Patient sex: F
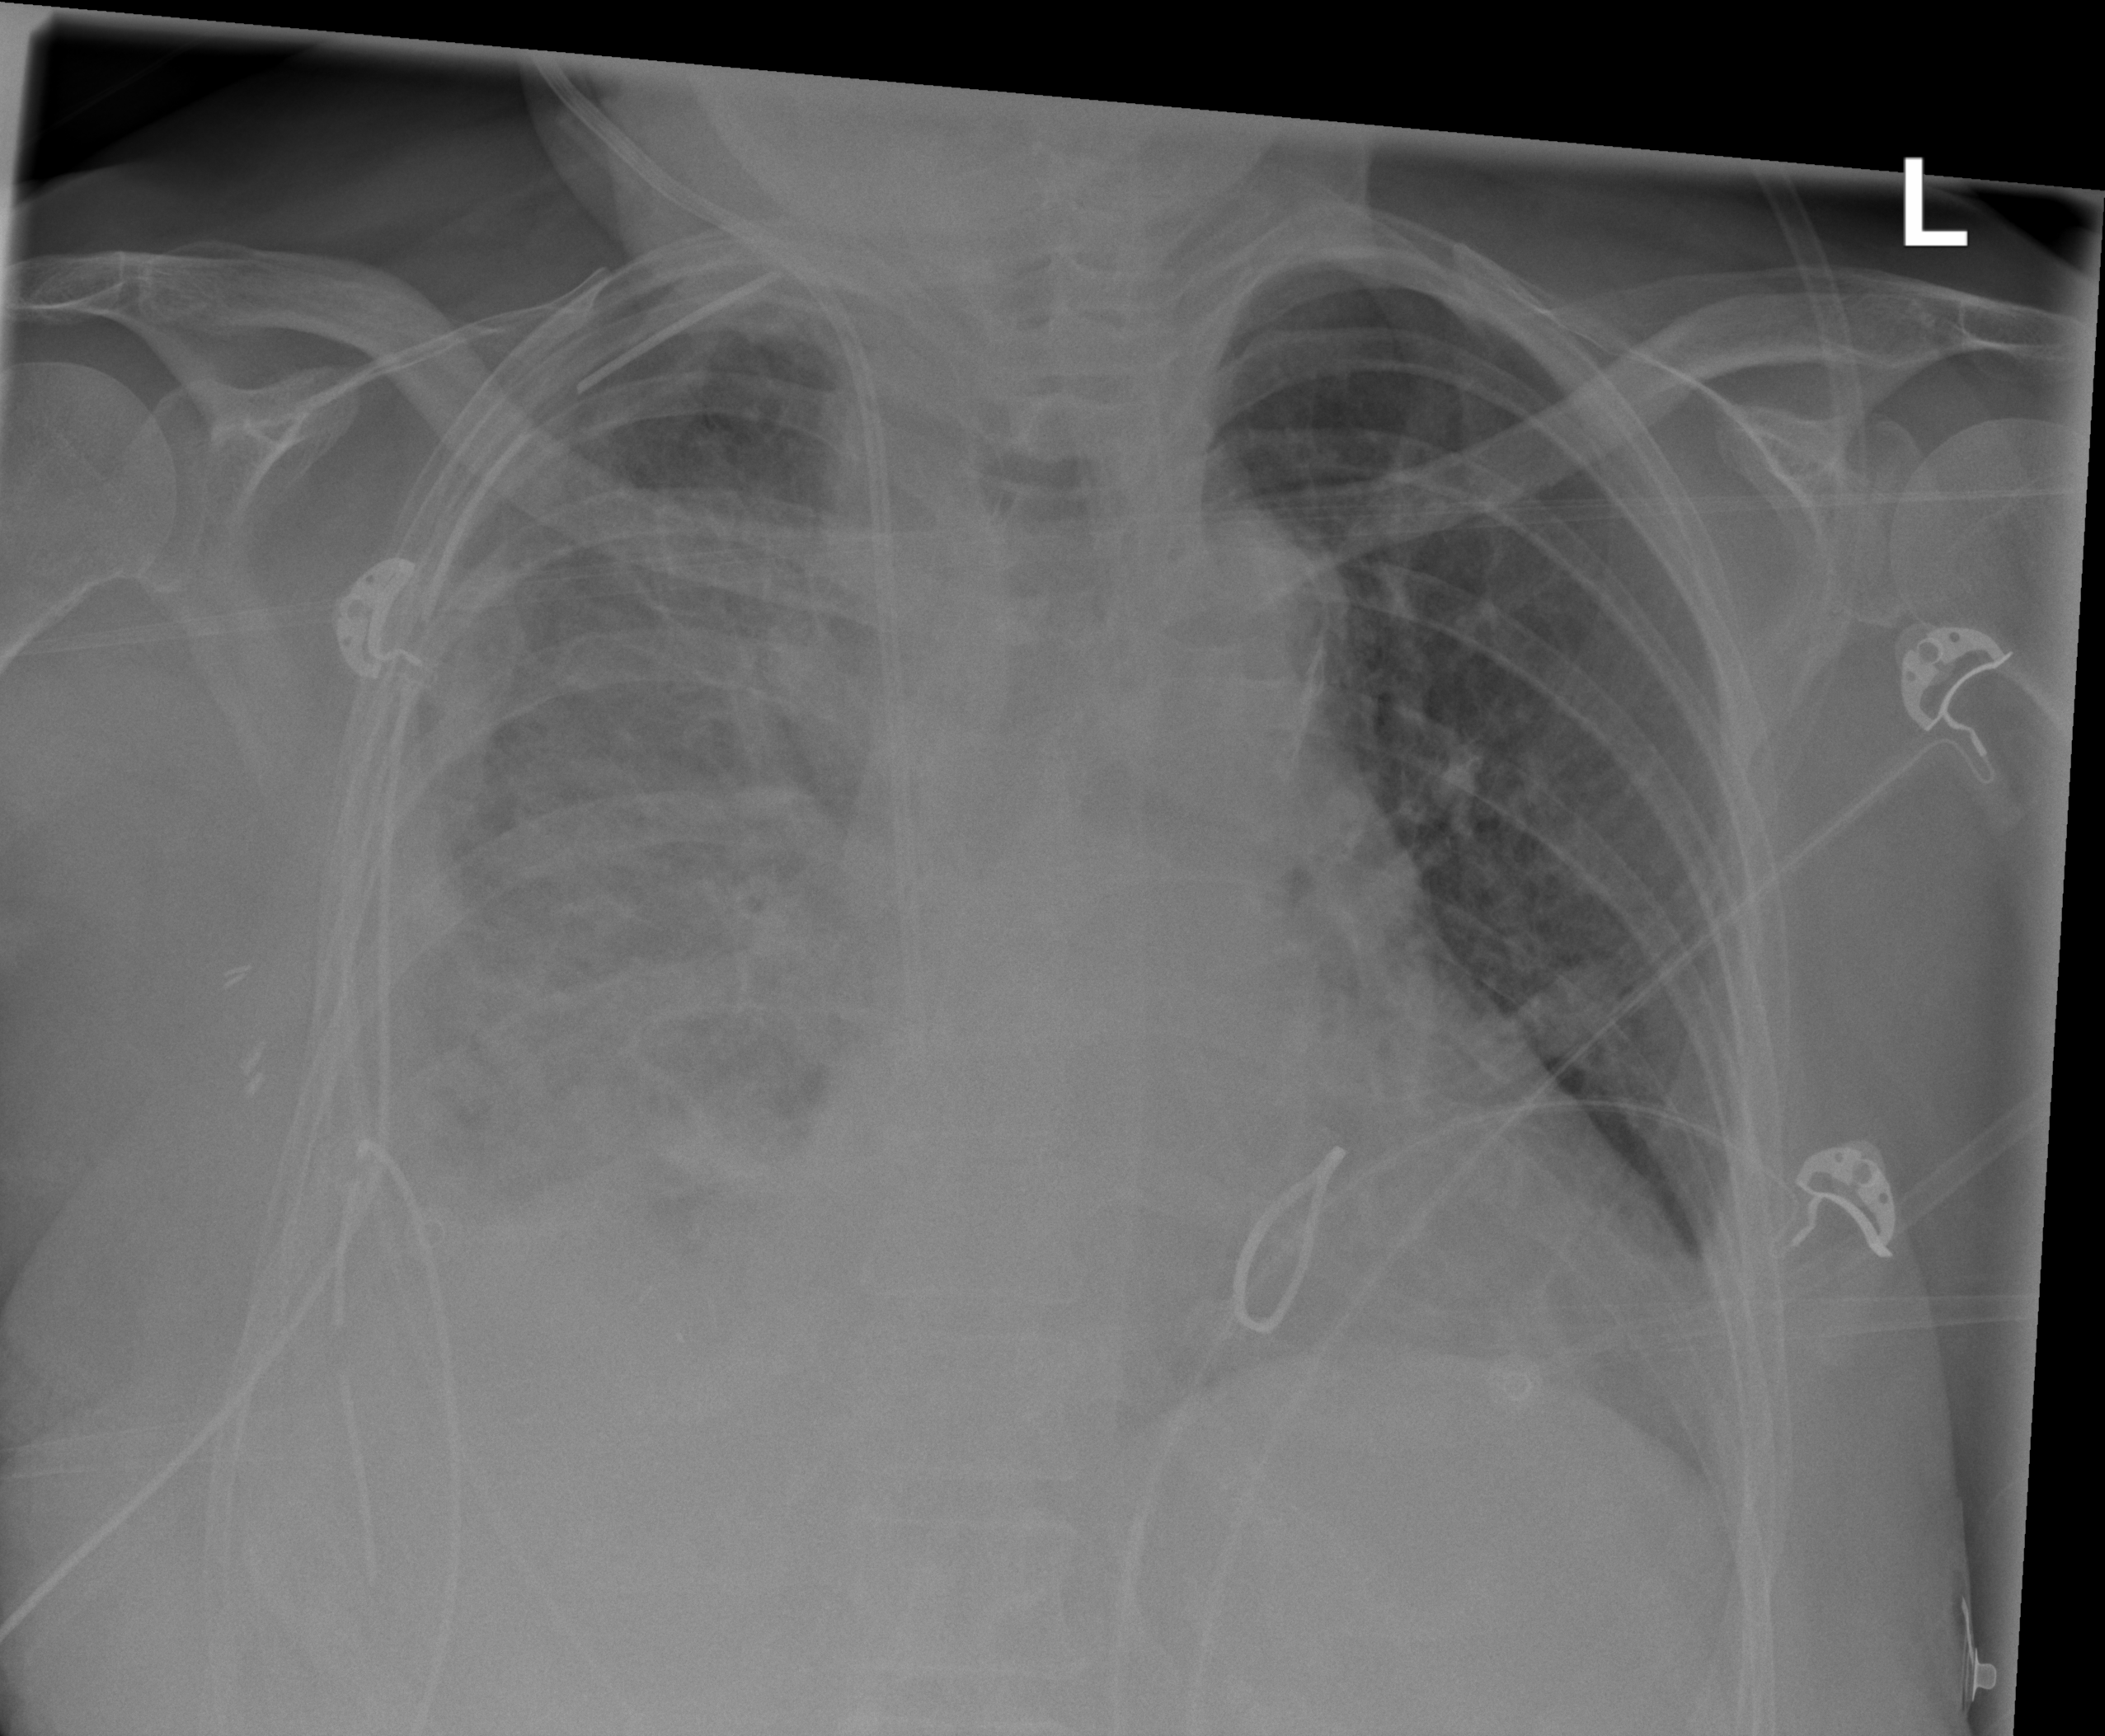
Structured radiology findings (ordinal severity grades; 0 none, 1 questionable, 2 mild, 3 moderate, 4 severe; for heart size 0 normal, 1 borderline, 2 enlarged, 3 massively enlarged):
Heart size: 2
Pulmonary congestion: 1
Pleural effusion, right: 3
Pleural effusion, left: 2
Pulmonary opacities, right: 1
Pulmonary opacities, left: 1
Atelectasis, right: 3
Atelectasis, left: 2